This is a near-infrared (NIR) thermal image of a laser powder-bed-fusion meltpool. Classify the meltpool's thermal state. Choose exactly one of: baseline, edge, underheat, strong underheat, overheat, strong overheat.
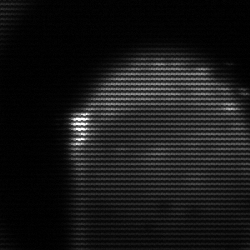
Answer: edge